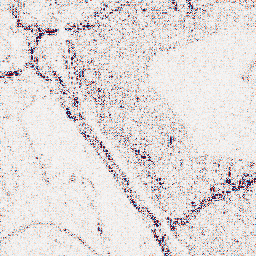
Category: wavelet
Decomposition family: wavelet_dwt
Decomposition parameters: wavelet: db4
level: 1
Upsampling method: bspline
Upsampling parameters: scale: 2
Upsampling scale: 2